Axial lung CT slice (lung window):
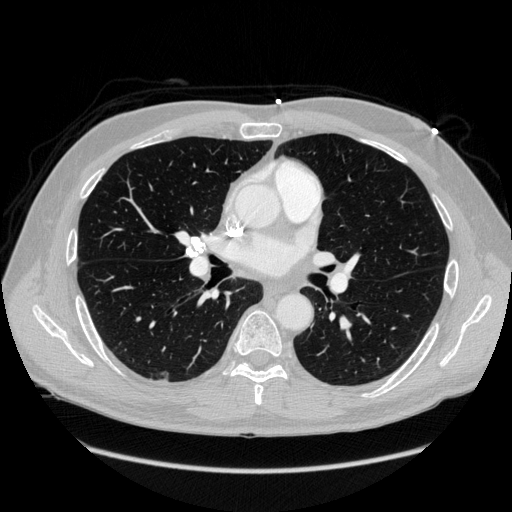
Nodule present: no